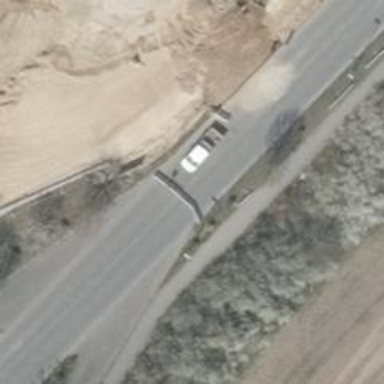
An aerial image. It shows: Unclassified road with asphalt surface.